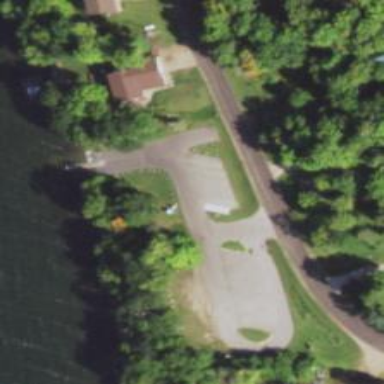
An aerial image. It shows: Slipway for leisure land vehicles on service road.